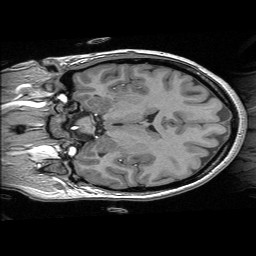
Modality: T1w
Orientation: coronal